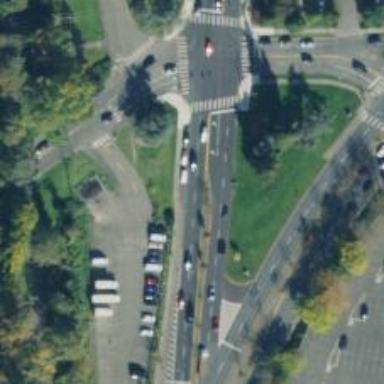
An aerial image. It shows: Primary highway with separate sidewalks. It features dual carriageway.